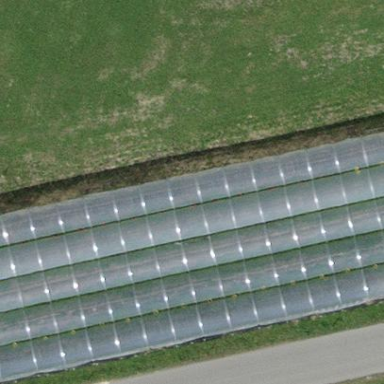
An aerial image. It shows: Greenhouse.